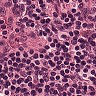
Metastatic tissue present: no